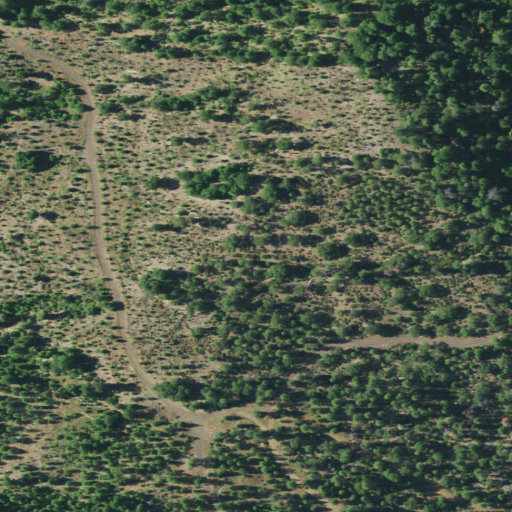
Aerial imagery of plain(s) in California named Sweepstake Flat containing shrub, evergreen forest, grassland, and open development